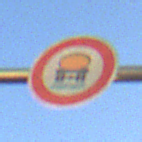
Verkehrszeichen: VerbotFahrzeugeWassergefaehrdenderLadung
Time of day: SunriseSunset
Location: Outdoor (Nature)
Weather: Clear
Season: NotSpecified
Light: Natural